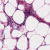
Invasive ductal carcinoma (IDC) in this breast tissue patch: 0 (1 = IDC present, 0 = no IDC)